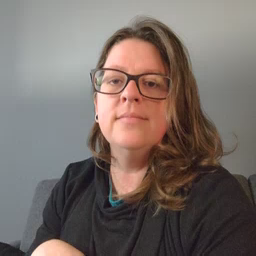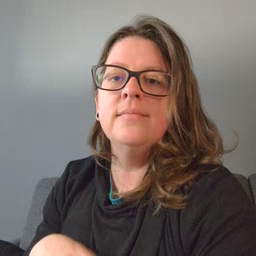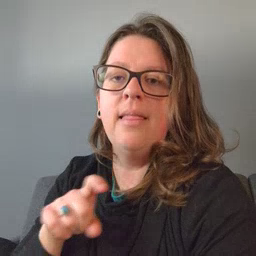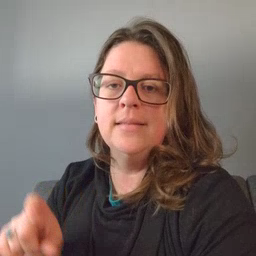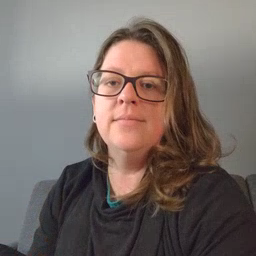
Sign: closet